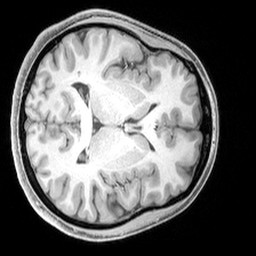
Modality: T1w
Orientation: axial
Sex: female
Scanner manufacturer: siemens
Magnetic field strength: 3 T
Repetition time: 2.3 s
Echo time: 0.00226 s